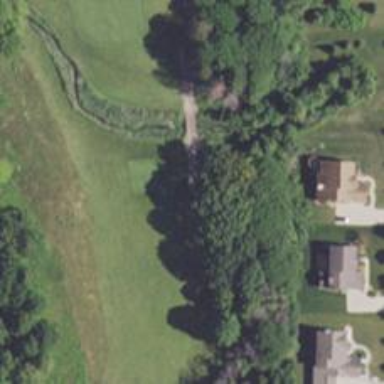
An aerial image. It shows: Path for golf carts.